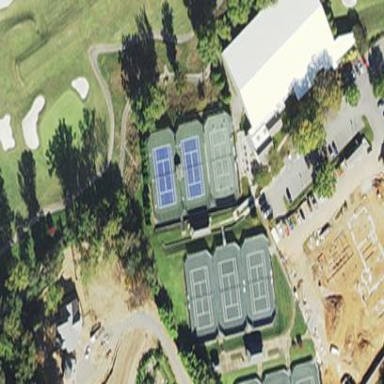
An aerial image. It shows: Tennis court on the leisure land pitch.